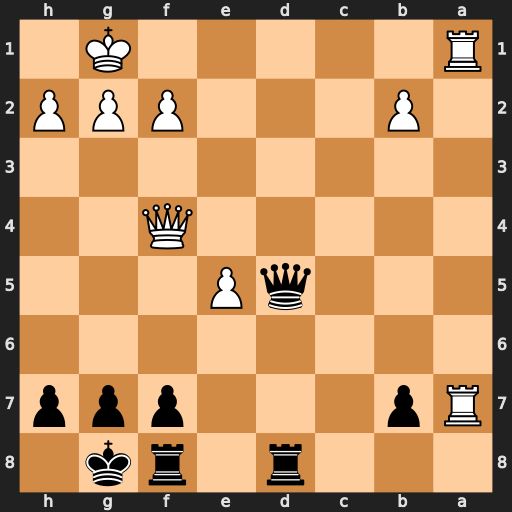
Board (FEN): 3r1rk1/Rp3ppp/8/3qP3/5Q2/8/1P3PPP/R5K1
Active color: b
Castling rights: -
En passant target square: -
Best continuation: Qd1+ Rxd1 Rxd1#